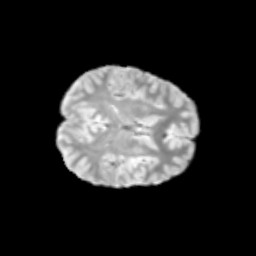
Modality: T2w
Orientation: axial
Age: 10
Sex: male
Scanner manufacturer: siemens
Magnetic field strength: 3 T
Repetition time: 3.8 s
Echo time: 0.07 s